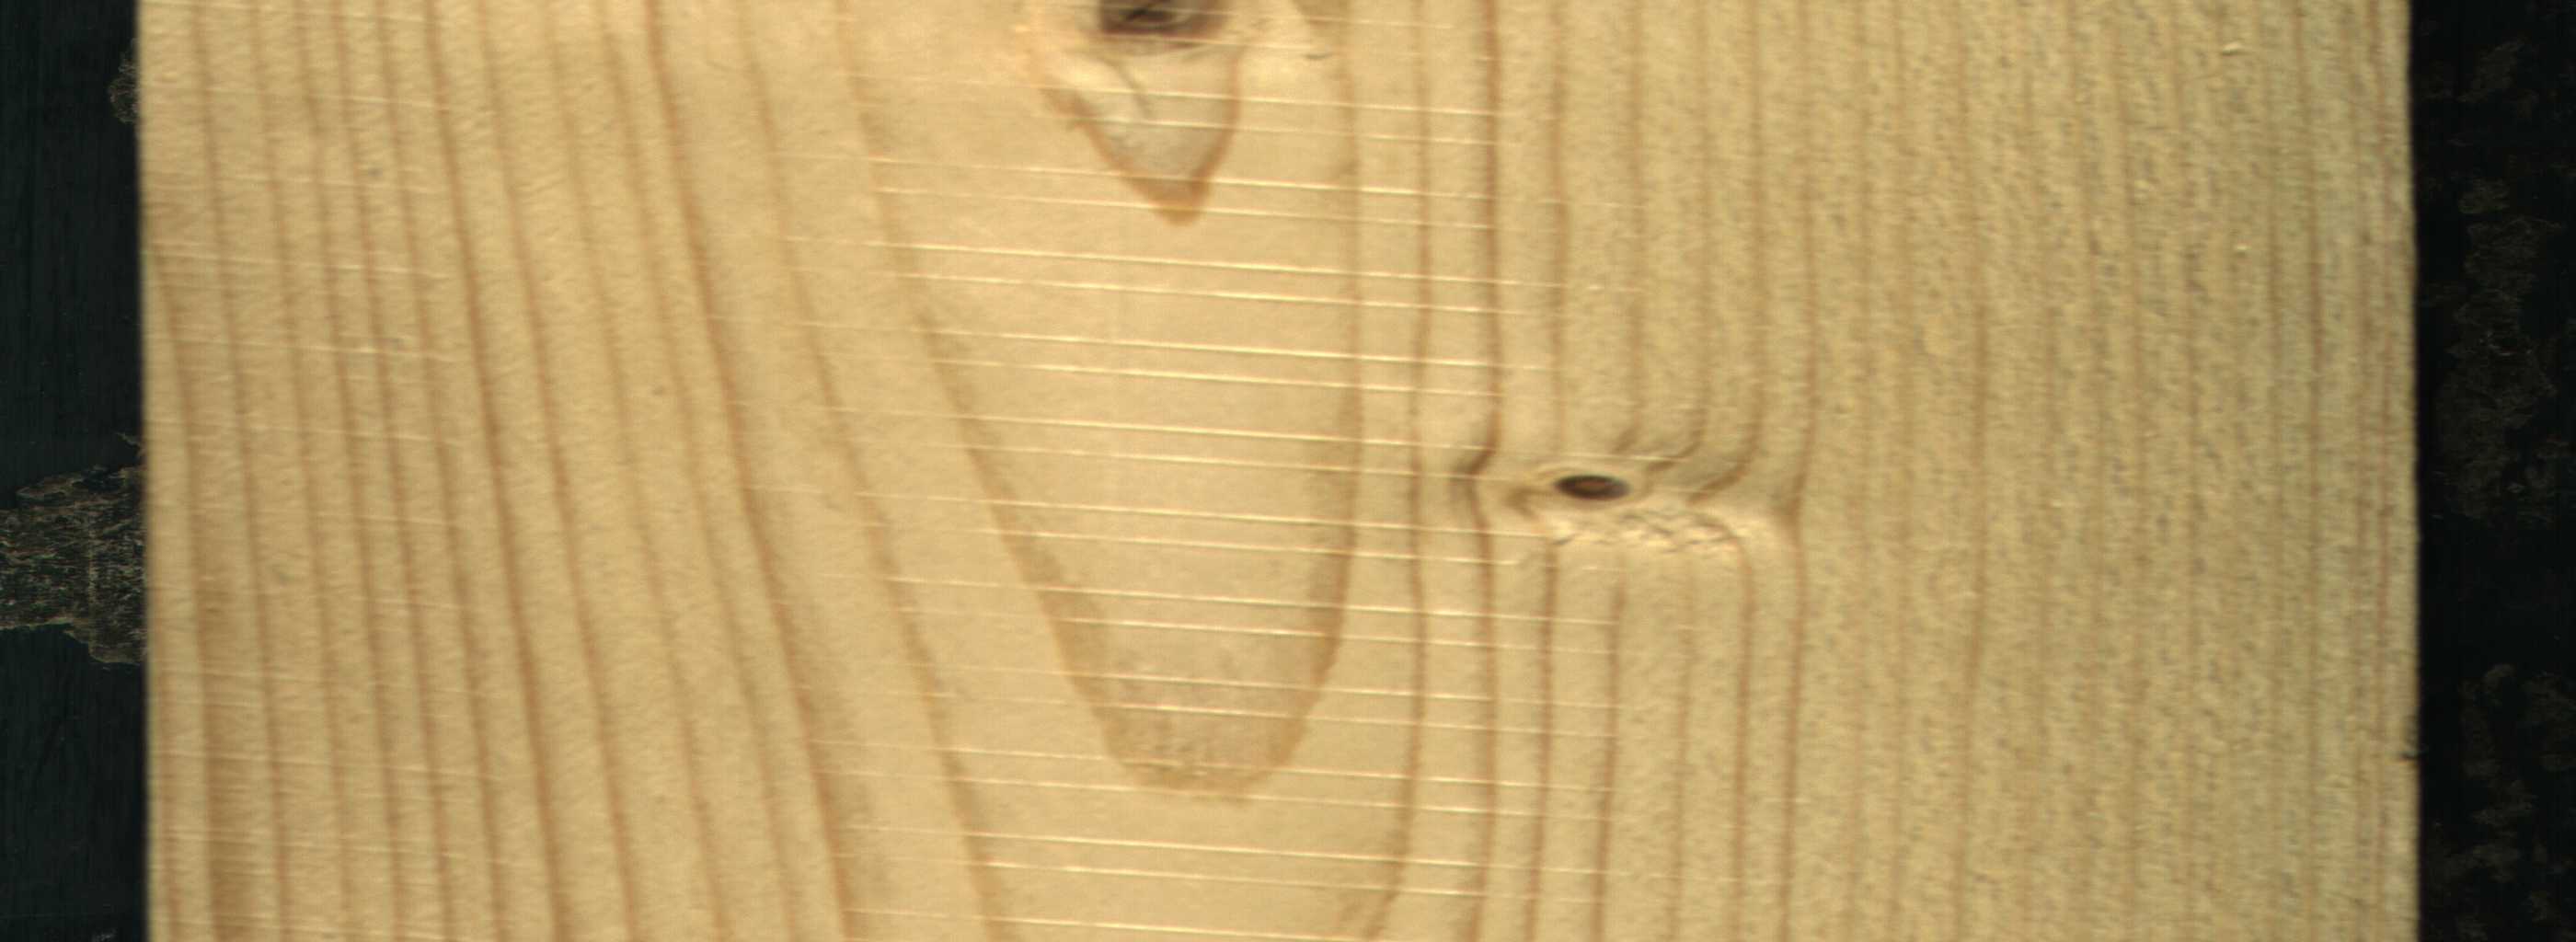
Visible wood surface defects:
Live_Knot
Live_Knot